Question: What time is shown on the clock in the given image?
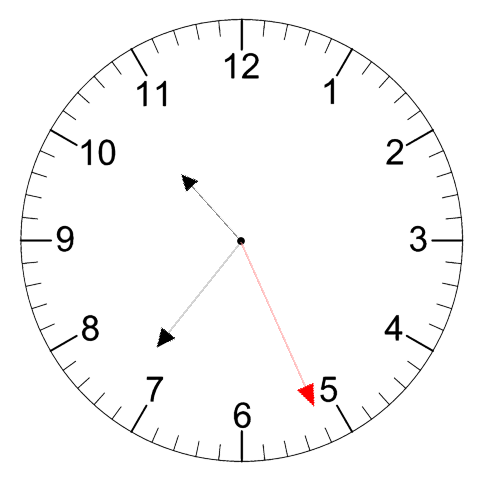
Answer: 10:36:26